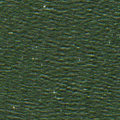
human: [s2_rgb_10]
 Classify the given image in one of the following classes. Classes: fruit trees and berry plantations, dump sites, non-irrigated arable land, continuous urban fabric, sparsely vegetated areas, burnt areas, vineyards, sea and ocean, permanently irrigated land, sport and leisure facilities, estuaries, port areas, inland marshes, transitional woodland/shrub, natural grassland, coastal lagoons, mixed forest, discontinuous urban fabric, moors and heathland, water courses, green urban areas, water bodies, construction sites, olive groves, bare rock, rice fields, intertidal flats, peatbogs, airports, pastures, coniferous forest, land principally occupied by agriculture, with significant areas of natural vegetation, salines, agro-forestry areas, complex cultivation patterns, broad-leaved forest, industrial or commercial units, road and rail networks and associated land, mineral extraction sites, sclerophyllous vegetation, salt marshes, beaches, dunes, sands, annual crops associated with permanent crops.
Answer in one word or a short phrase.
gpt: sea and ocean